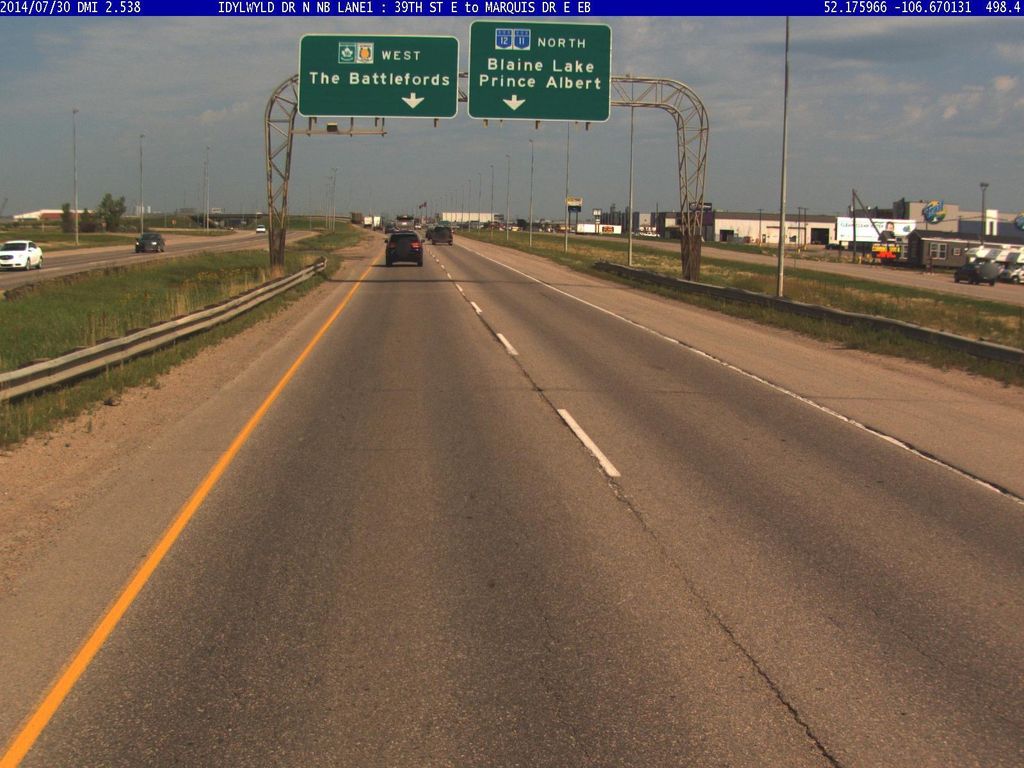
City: saskatoon